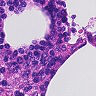
Metastatic tissue present: no